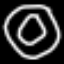
Label: donut